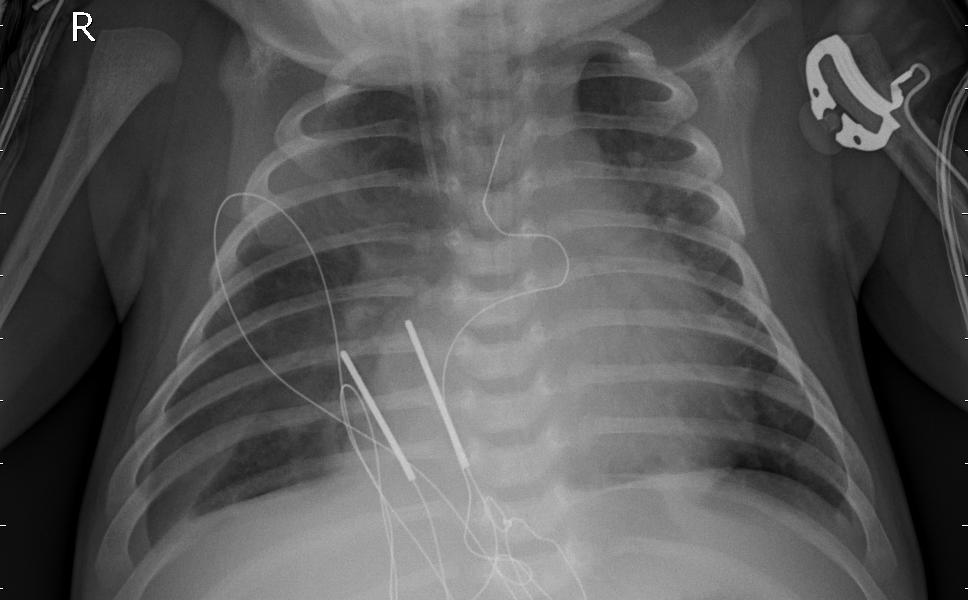
Diagnosis: PNEUMONIA